Question: I have an android application that uses 'php' and 'mysql' and after fetching the from the database, the result are displayed in a listView that is handled by a BaseAdapter.
The problem is that the rows in the list seem like a square.

can anyone tell me where the mistake is in the xml files ???
# activity_user_list.xml
'''
<?xml version="1.0" encoding="utf-8"?>
<LinearLayout xmlns:android="http://schemas.android.com/apk/res/android"
android:layout_width="match_parent"
android:layout_height="match_parent"
android:orientation="vertical"
android:background="@drawable/background_1">
<ListView
android:id="@android:id/list"
android:layout_width="fill_parent"
android:layout_height="fill_parent" />
</LinearLayout>
'''
# list_item.xml
'''
<?xml version="1.0" encoding="utf-8"?>
<RelativeLayout xmlns:android="http://schemas.android.com/apk/res/android"
android:layout_width="fill_parent"
android:layout_height="wrap_content"
android:background="@drawable/background_1"
android:orientation="vertical" >
<TextView
android:id="@+id/uid"
android:layout_width="fill_parent"
android:layout_height="wrap_content"
android:visibility="gone" />
<TextView
android:id="@+id/name"
android:layout_width="fill_parent"
android:layout_height="wrap_content"
android:text="text view"
android:textColor="#FFFFFF"
android:textSize="17dip"
android:textStyle="bold" />
<TextView
android:id="@+id/txtCreateDate"
android:layout_width="wrap_content"
android:layout_height="wrap_content"
android:layout_alignParentRight="true"
android:layout_alignParentTop="true"
android:text="TextView"
android:textColor="#FFFFFF" />
</RelativeLayout>
'''
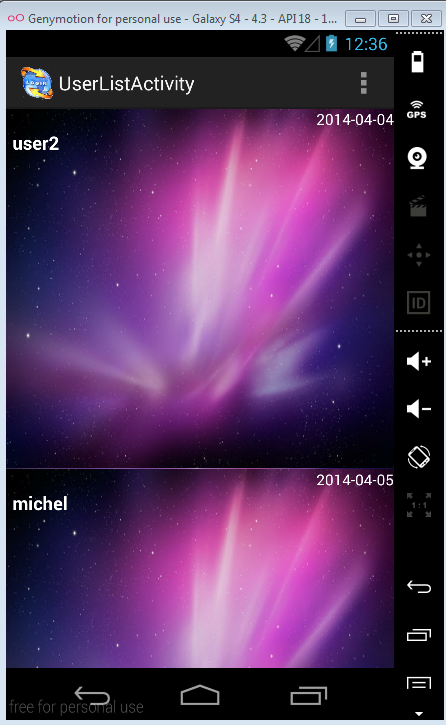
Answer: Try remove the background of your relative layout.